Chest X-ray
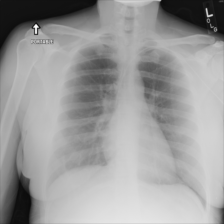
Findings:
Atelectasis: negative
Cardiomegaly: negative
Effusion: negative
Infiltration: negative
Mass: negative
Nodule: negative
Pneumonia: negative
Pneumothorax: negative
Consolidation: negative
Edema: negative
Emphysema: negative
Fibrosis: negative
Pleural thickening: negative
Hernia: negative